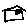
Label: house